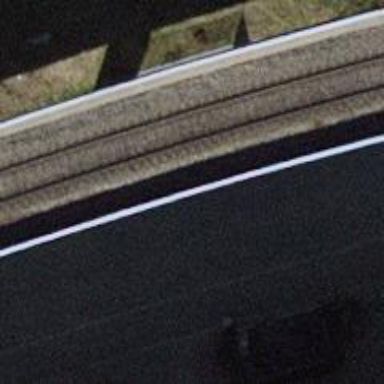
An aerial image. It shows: Viaduct bridge with single electrified rail track featuring contact line.